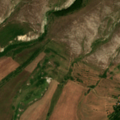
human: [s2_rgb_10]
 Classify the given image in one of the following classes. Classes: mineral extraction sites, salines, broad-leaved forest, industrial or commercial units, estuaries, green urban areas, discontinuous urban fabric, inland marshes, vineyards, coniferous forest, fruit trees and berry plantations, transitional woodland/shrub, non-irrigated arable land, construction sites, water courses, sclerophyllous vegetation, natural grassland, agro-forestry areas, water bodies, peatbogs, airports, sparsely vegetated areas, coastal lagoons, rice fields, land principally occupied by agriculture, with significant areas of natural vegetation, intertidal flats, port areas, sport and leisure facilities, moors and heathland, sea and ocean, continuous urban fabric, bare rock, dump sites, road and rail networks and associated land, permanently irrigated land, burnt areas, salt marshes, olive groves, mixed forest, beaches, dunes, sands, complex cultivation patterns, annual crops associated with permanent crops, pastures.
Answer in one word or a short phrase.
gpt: discontinuous urban fabric, non-irrigated arable land, pastures, complex cultivation patterns, natural grassland, transitional woodland/shrub, bare rock